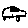
Label: car